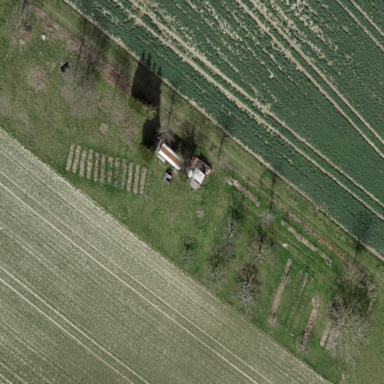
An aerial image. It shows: Orchard.